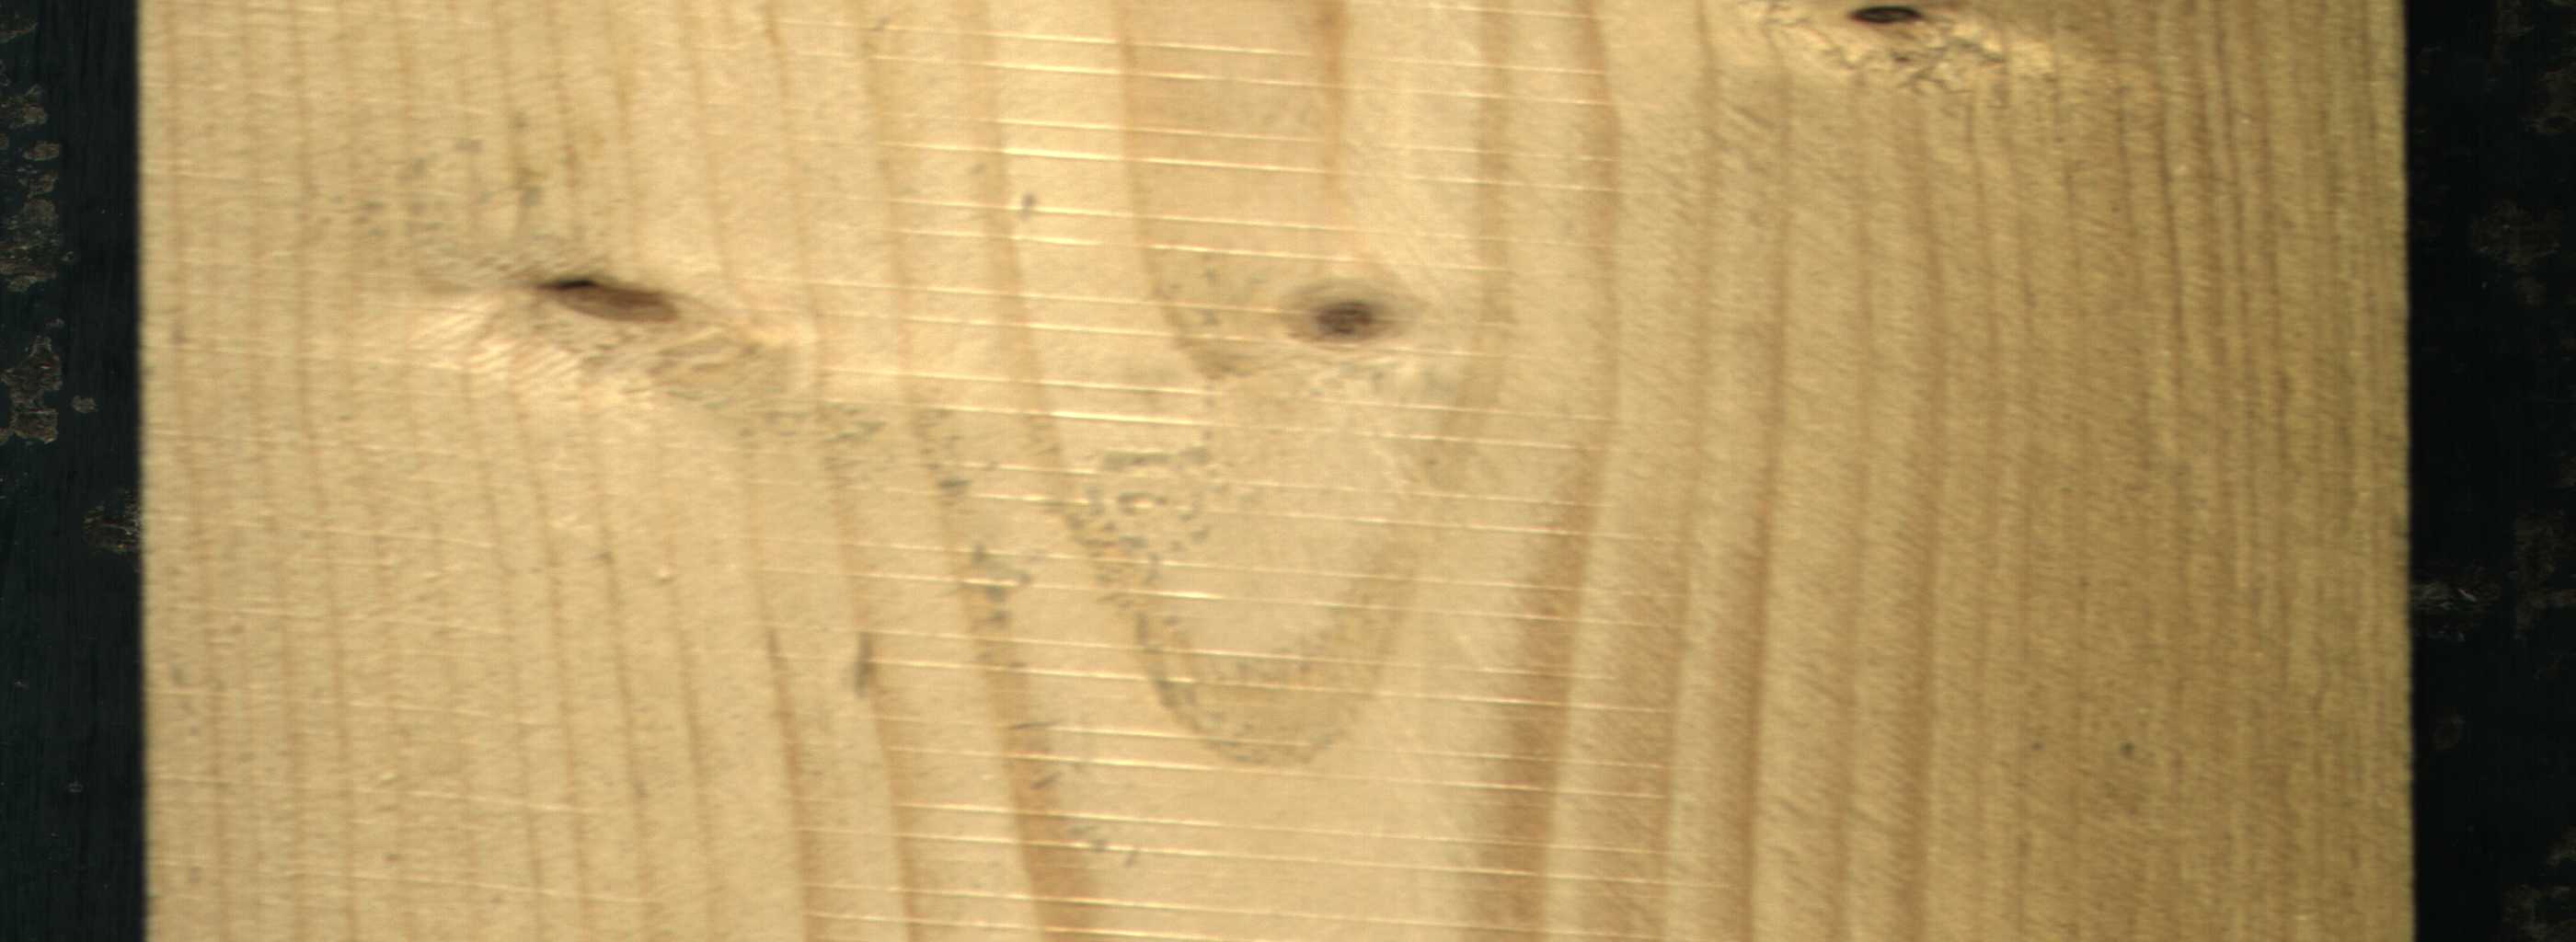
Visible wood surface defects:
Dead_Knot
Live_Knot
Live_Knot